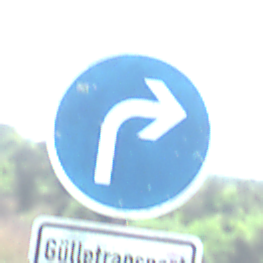
Verkehrszeichen: VorgeschriebeneFahrtrichtungRechts
Zusatzzeichen unten: BesondereFahrzeugeUndTransportgueter12
Umgebung: Outdoor, Special
Tageszeit: MorningAfternoon
Wetter: Clear
Licht: Natural
Jahreszeit: NotSpecified
Kontrast: HighContrast